Field crop: tomato
Growth stage: 1
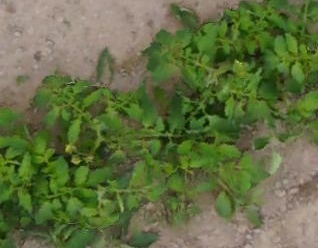
Species: tomato